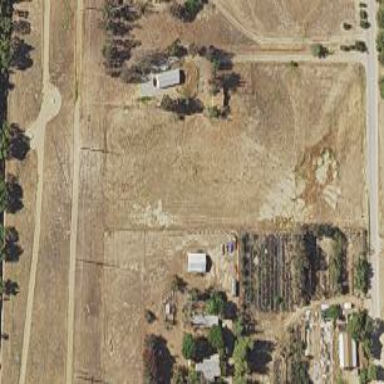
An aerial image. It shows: Farmyard area.